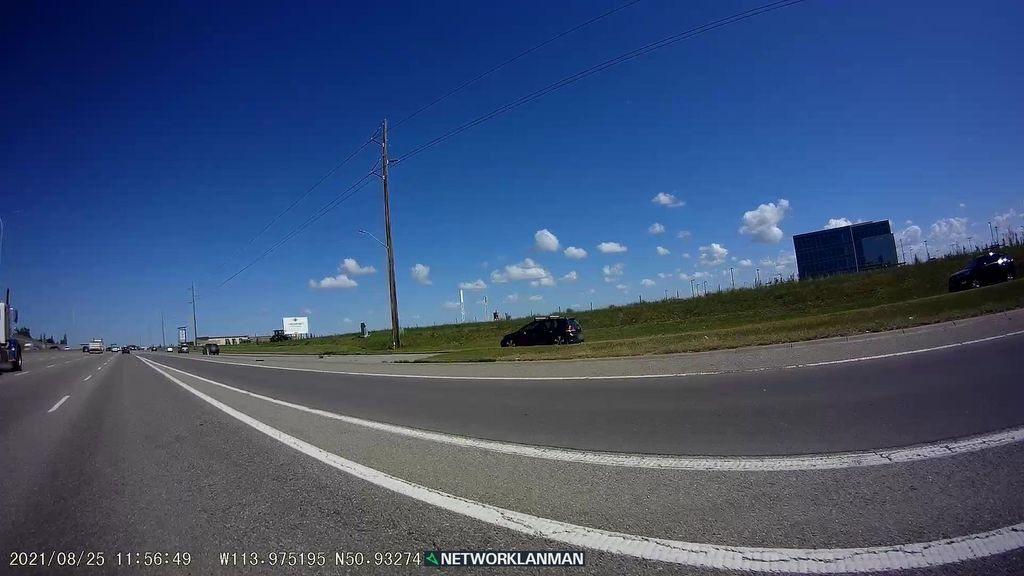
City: calgary